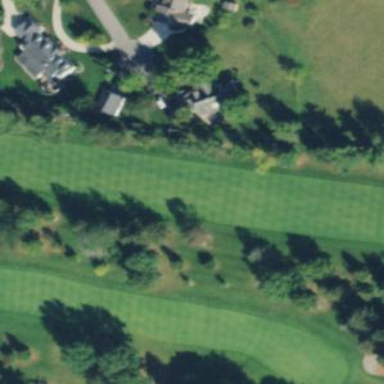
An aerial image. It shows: Lush grass fairway on golf course.